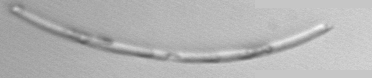
Label: Eucampia_morphytype1